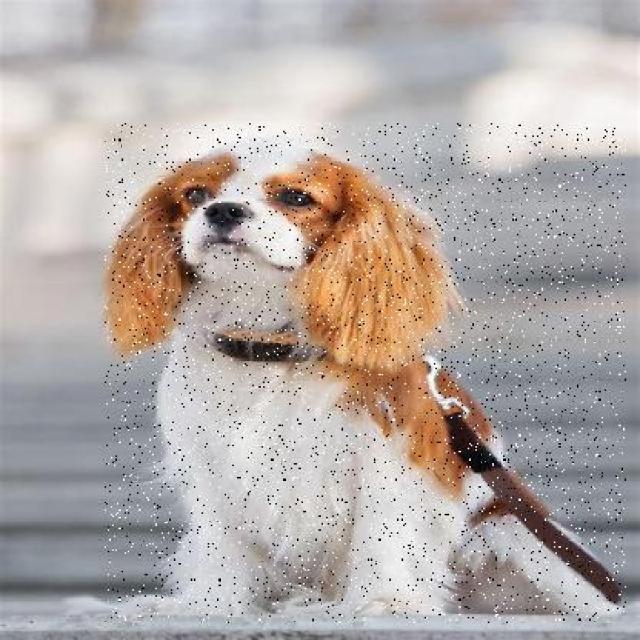
Healthy canine skin — no visible lesions, inflammation, or abnormalities. The skin and coat appear normal.